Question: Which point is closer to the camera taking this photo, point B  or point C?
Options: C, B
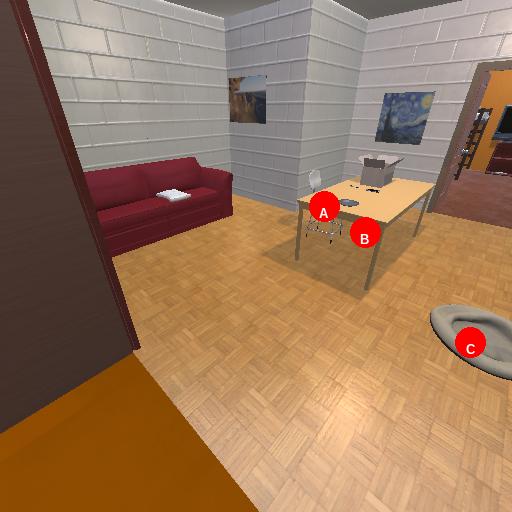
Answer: C